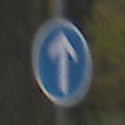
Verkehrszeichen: VorgeschriebeneFahrtrichtungGeradeaus
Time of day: MorningAfternoon
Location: Outdoor (Nature)
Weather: Overcast
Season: Autumn
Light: Natural